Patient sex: M
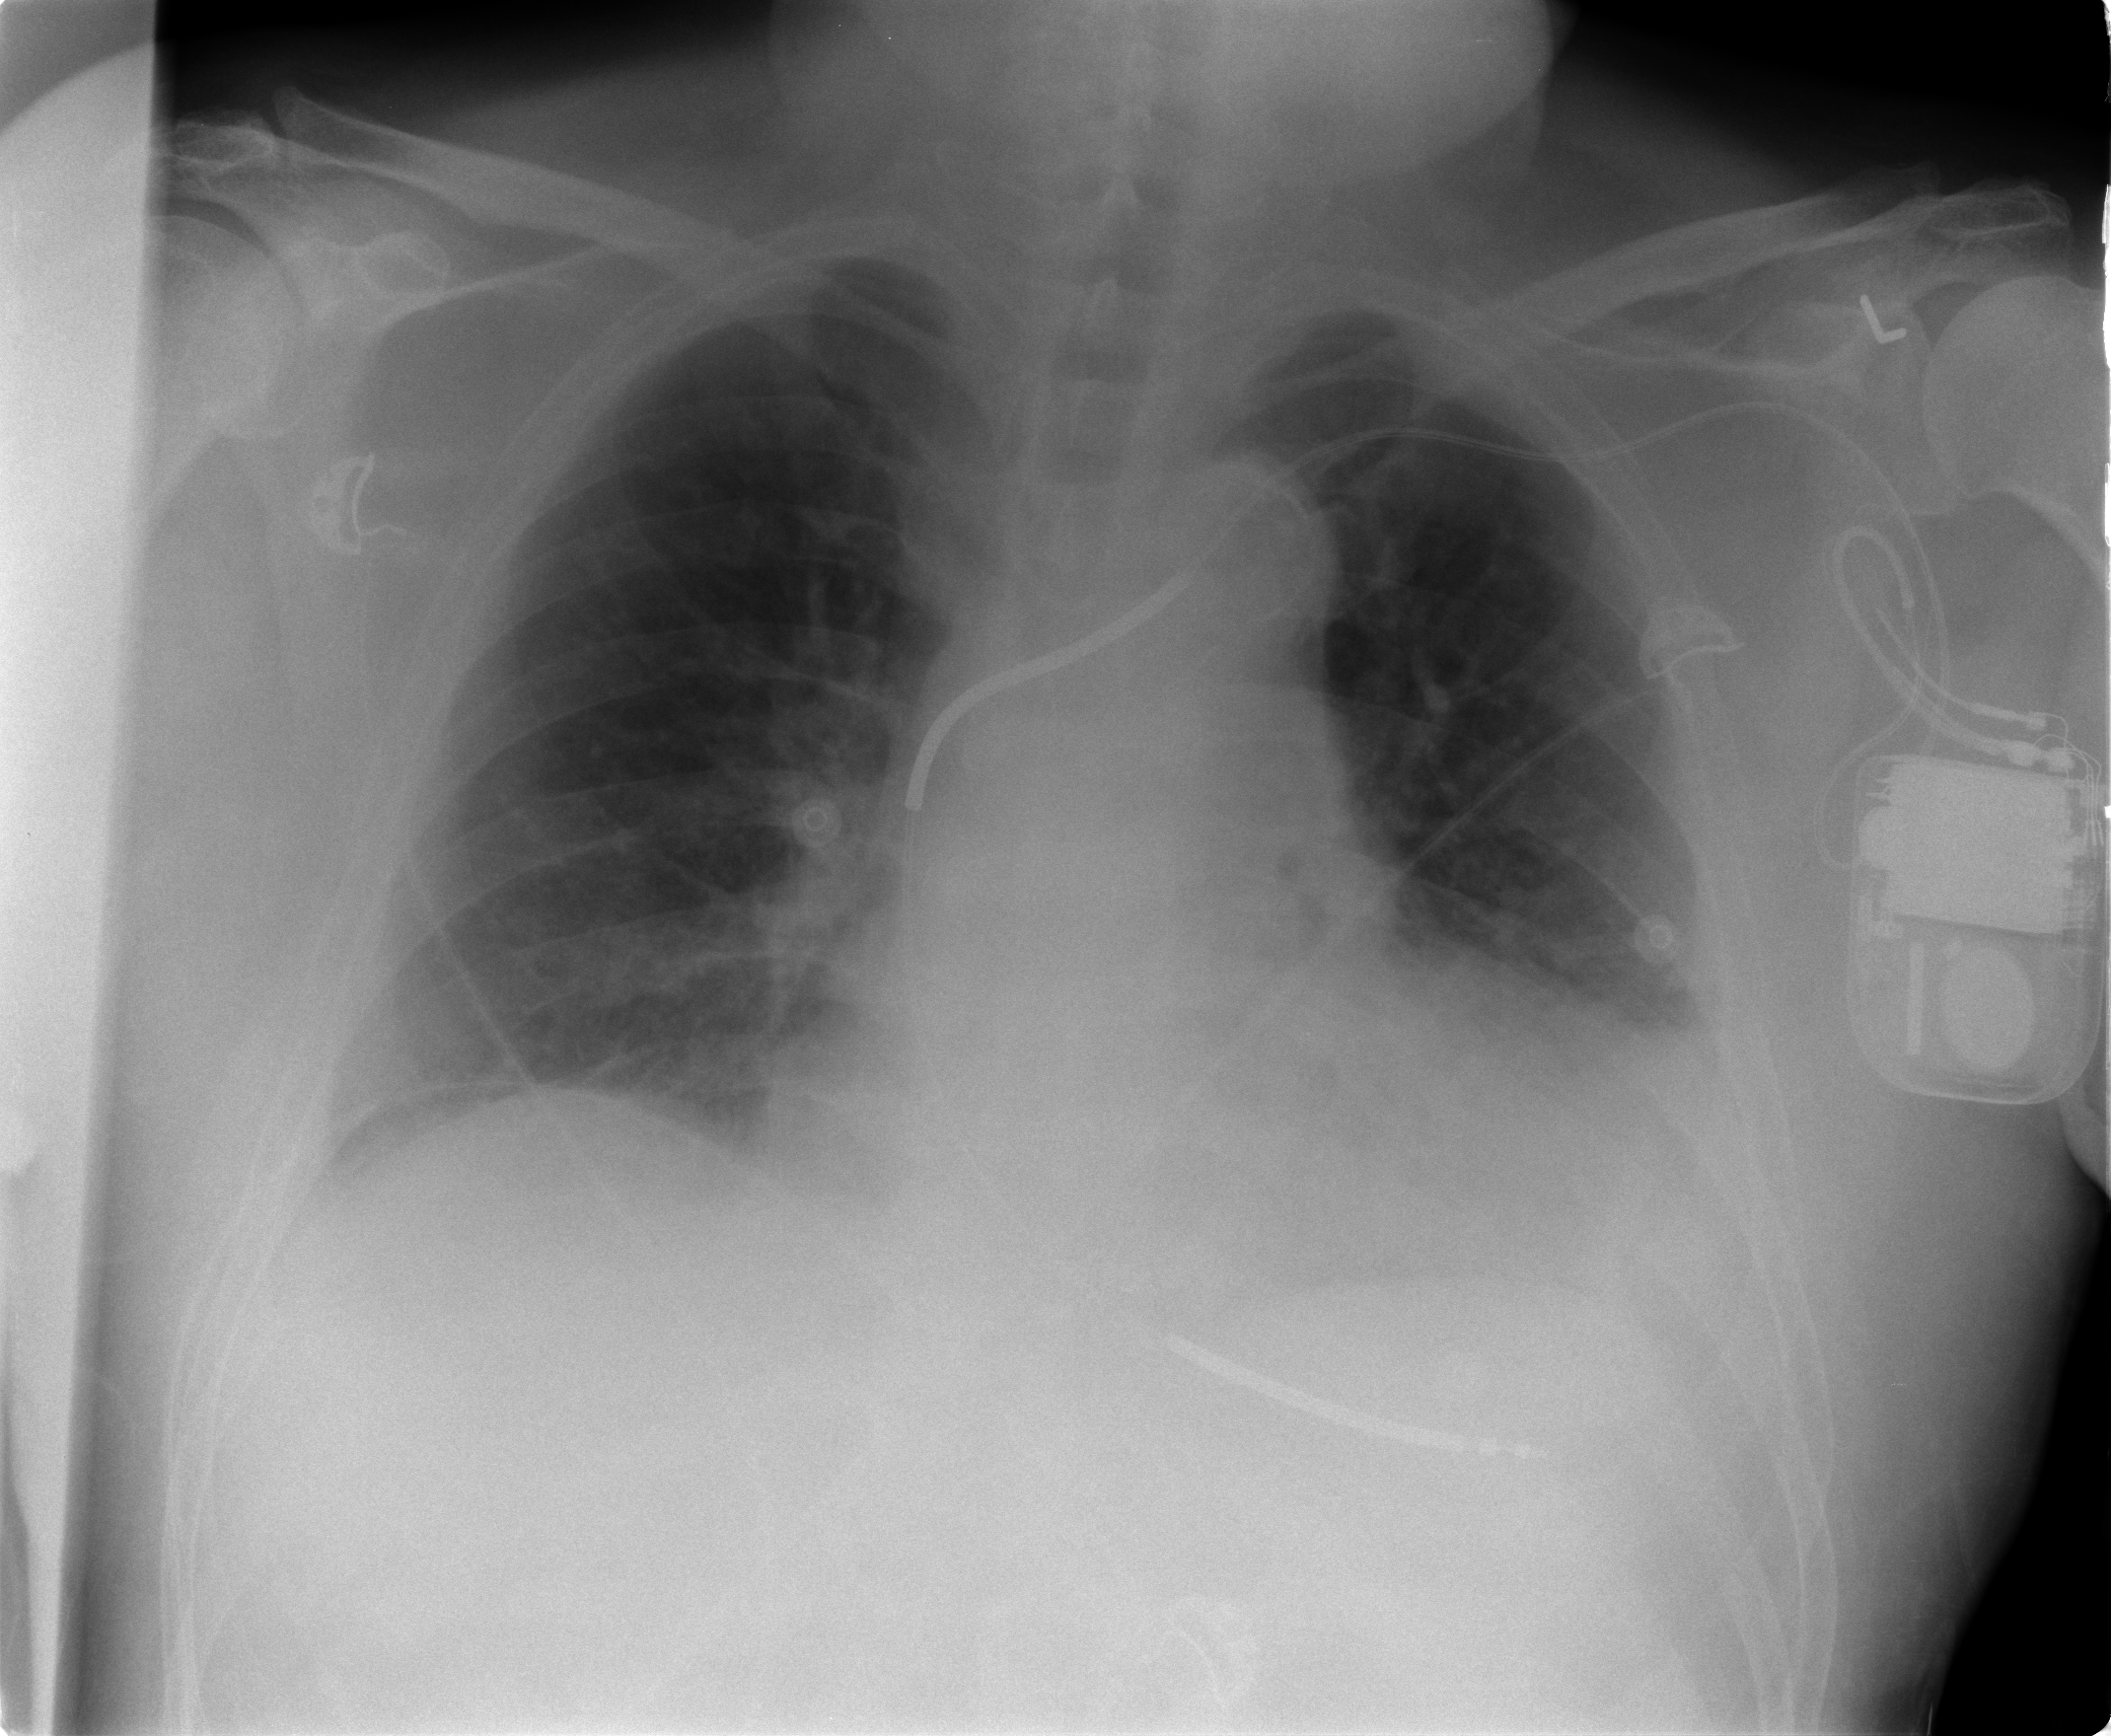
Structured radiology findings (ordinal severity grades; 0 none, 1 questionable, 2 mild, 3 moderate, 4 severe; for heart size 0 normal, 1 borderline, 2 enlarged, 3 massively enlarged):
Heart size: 2
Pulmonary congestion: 0
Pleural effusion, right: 2
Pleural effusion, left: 2
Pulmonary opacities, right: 0
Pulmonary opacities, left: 0
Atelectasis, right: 2
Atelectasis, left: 2